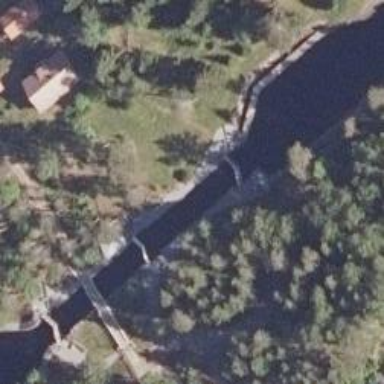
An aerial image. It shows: Lock gate on waterway.